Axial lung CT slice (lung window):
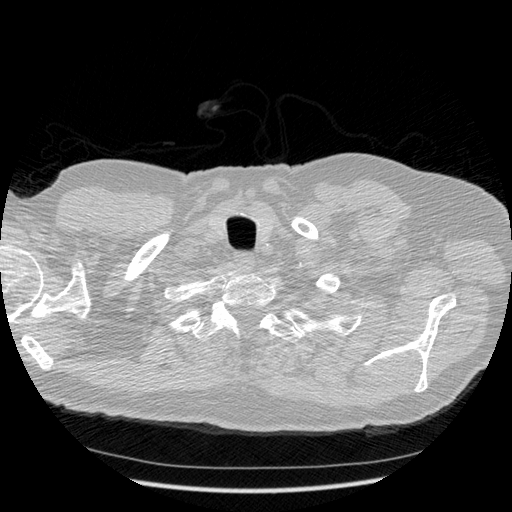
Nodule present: no